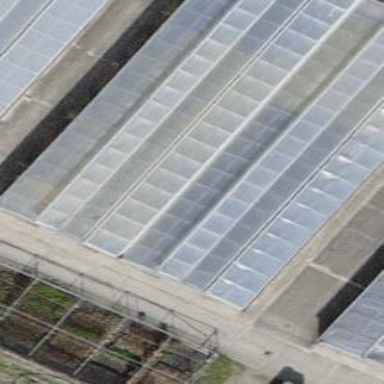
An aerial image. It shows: Greenhouse.